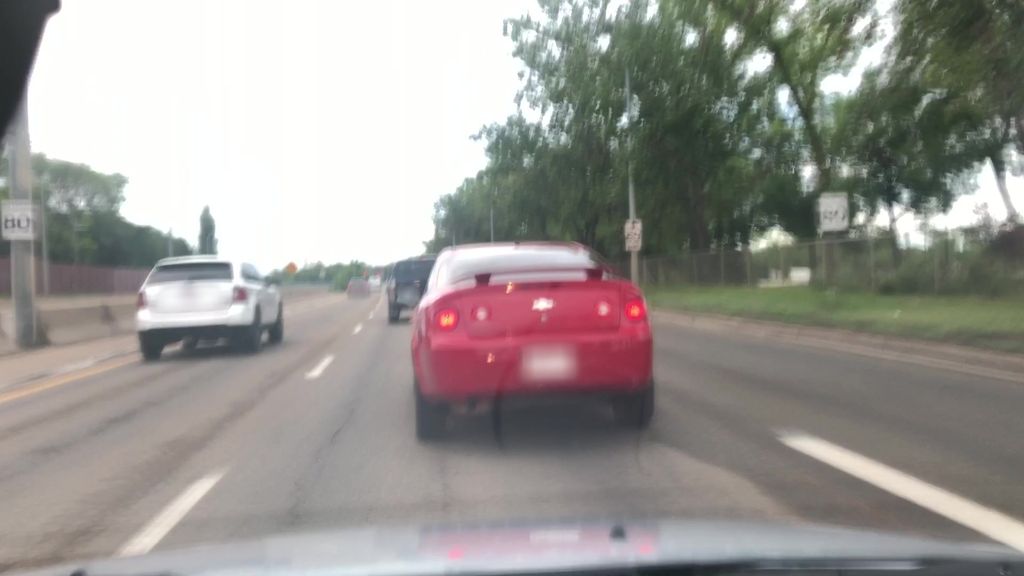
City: edmonton